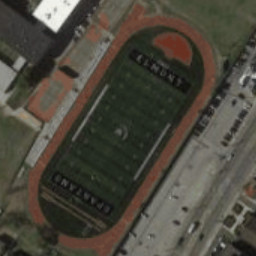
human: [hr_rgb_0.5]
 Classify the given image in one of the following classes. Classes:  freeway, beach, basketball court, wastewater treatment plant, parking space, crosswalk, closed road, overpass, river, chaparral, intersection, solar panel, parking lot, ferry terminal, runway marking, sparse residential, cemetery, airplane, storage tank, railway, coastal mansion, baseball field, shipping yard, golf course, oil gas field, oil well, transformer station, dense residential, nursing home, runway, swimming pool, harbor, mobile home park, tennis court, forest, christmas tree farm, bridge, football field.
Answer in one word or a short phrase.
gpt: football field